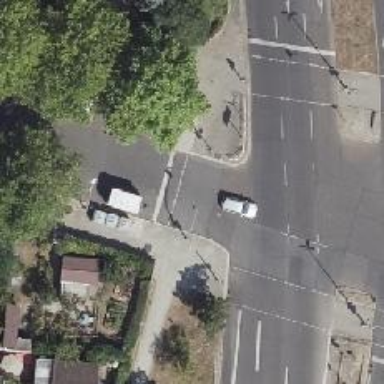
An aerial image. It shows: Asphalt footway with crossing equipped with traffic signals.